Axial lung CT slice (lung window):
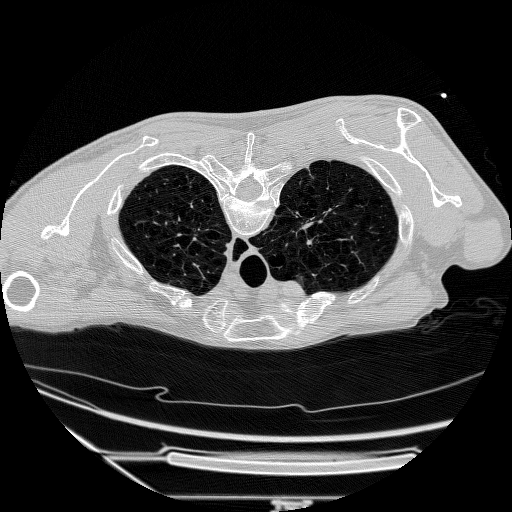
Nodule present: no